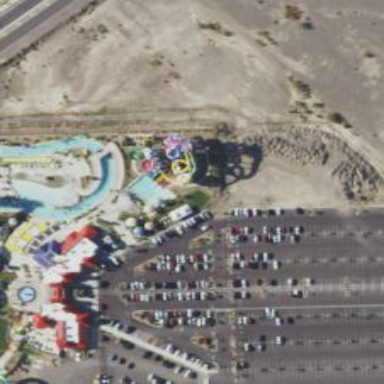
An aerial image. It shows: Water slide attraction.